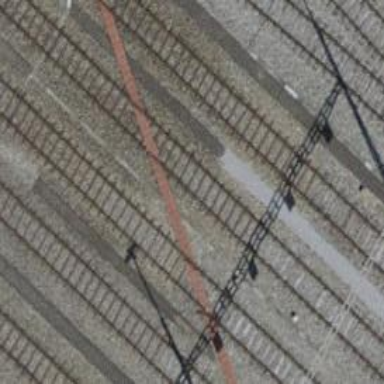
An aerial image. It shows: Railway yard with one track in service.